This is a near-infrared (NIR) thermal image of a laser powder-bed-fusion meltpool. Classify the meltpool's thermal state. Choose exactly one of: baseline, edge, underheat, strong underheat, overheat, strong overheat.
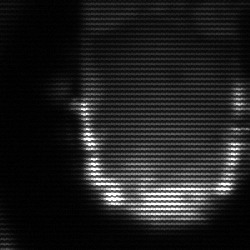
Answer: baseline